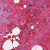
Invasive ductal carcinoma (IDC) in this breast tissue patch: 0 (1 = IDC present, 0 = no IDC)